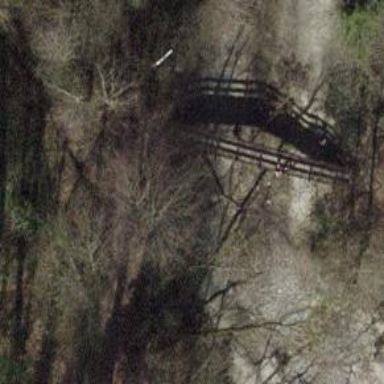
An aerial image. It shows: Path on bridge.